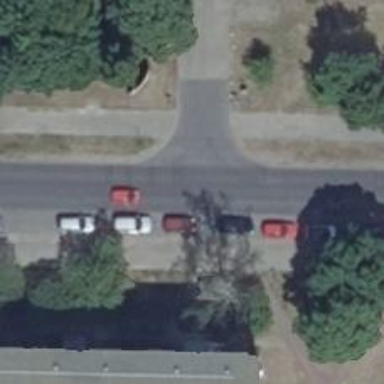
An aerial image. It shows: Tertiary road with marked parking lanes on the left side.